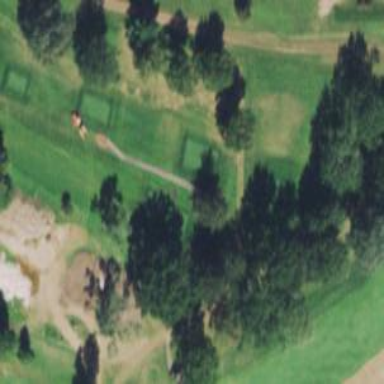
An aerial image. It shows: Path used for both walking and golf.